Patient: sex F, age 26
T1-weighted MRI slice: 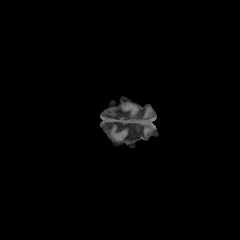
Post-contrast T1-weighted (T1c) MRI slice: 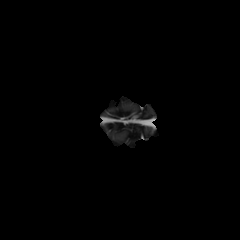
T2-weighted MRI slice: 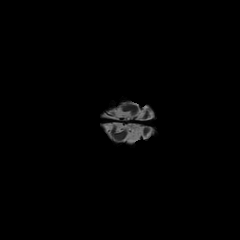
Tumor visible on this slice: no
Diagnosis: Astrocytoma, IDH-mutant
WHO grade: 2